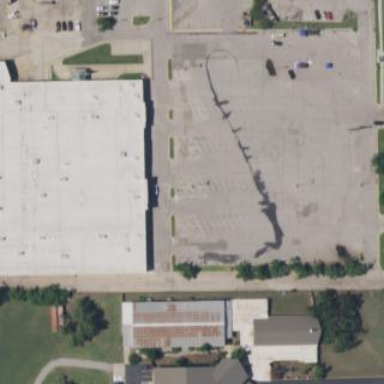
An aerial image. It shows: Commercial building.